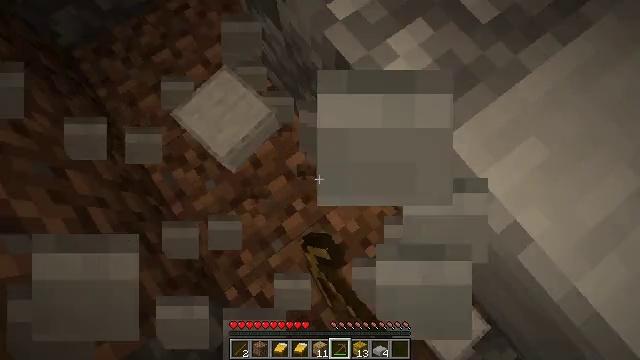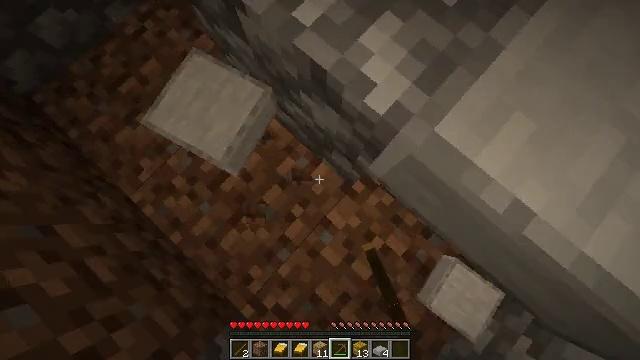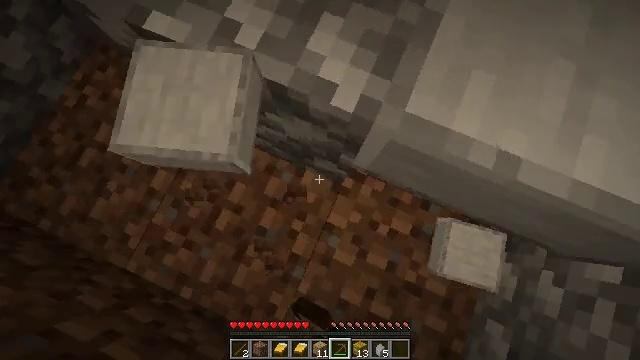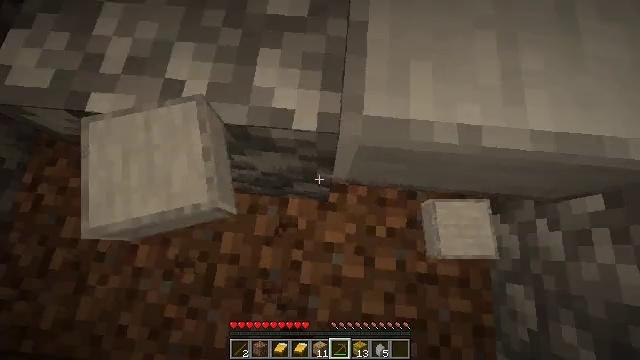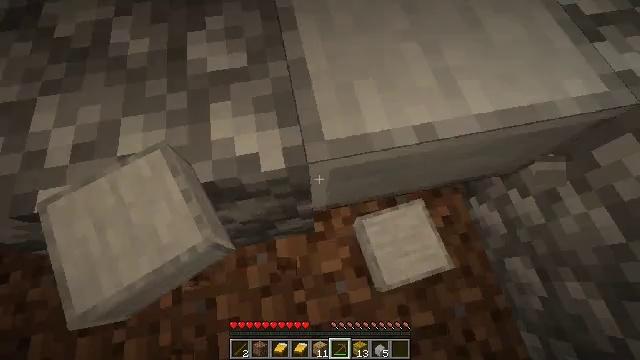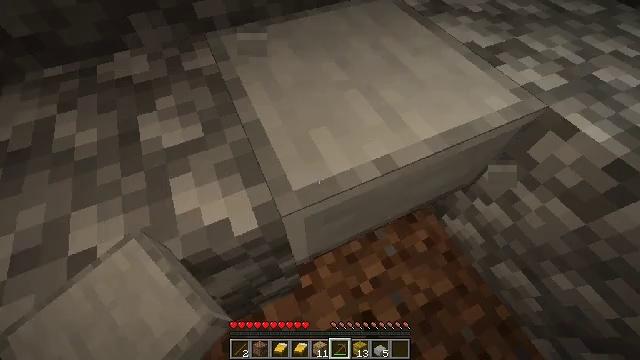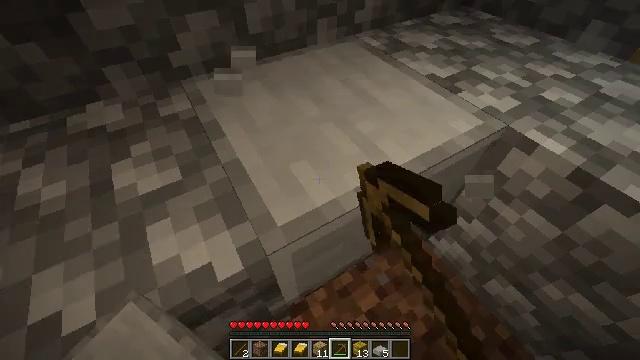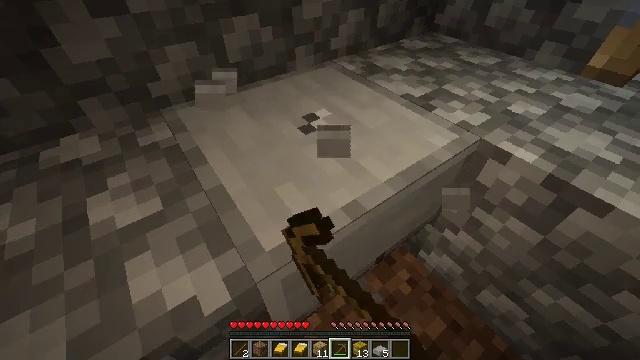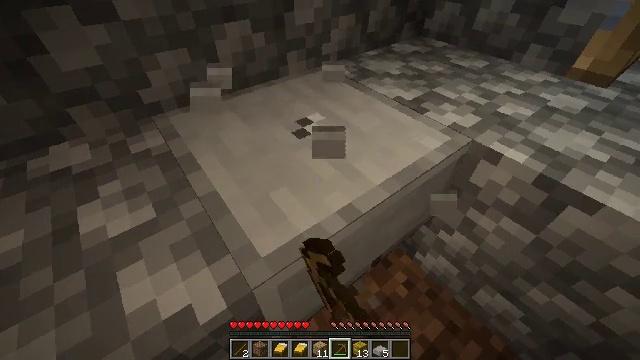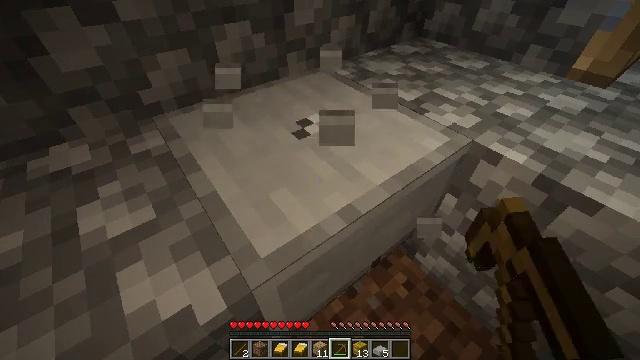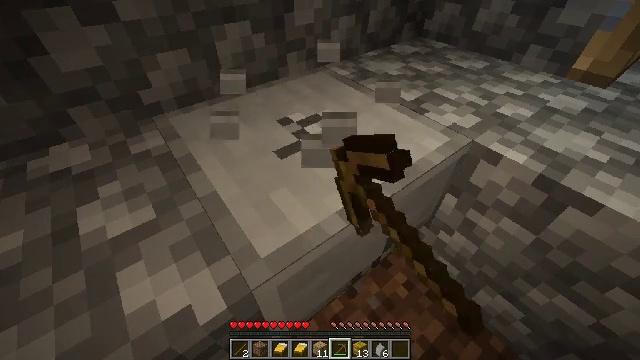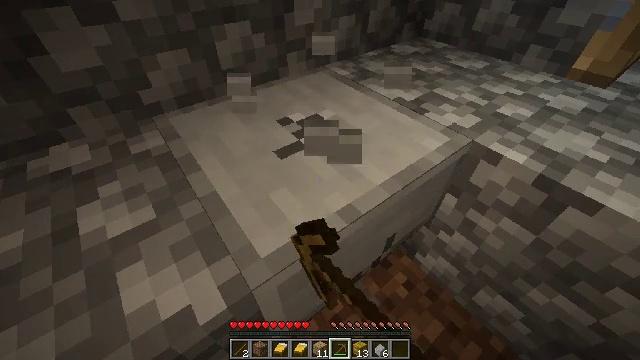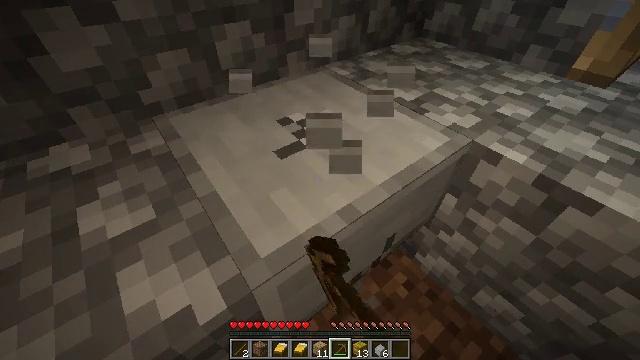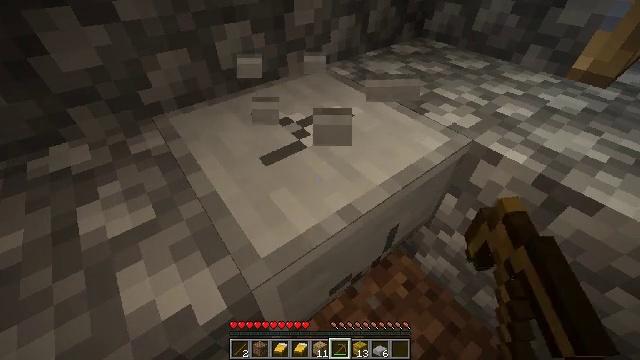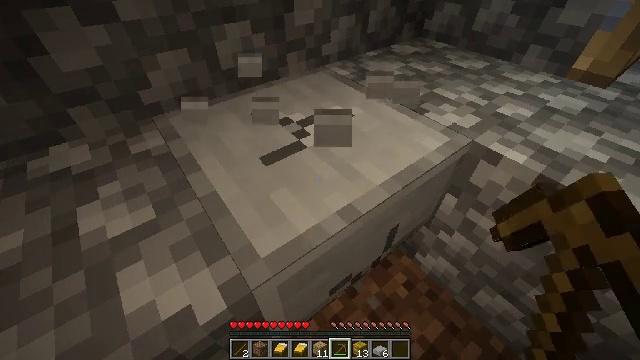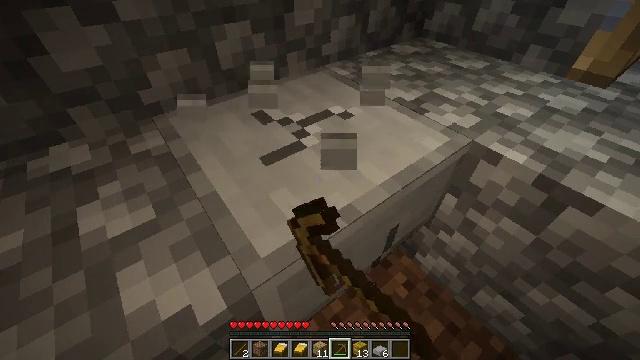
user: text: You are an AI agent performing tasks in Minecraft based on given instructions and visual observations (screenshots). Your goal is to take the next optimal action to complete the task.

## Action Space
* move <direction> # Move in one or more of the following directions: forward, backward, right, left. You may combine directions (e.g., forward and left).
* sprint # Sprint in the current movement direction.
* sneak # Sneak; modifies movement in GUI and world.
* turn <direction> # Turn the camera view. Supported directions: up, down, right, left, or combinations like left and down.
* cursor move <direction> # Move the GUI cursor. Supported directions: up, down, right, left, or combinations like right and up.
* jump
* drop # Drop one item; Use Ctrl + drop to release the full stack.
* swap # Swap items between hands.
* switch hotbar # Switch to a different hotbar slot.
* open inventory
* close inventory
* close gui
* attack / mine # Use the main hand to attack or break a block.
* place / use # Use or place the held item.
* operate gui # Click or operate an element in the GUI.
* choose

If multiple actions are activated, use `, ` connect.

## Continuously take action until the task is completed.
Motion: motion action
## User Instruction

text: Mine the smooth stone slab.
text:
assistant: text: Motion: turn right and down, attack / mine
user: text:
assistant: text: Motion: turn right, attack / mine
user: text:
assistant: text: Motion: turn right and up, attack / mine
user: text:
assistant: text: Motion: turn right and up, attack / mine
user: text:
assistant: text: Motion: turn right and up, attack / mine
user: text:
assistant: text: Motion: turn right and up, attack / mine
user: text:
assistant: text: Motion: turn right and up, attack / mine
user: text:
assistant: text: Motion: turn right, attack / mine
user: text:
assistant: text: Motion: attack / mine
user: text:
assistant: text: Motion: attack / mine
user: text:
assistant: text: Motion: attack / mine
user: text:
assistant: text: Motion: attack / mine
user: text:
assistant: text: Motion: attack / mine
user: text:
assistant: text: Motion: attack / mine
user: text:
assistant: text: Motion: attack / mine
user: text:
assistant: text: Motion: attack / mine
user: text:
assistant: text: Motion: attack / mine
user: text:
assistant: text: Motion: attack / mine
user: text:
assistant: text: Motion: attack / mine
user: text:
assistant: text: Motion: attack / mine
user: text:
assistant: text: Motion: attack / mine
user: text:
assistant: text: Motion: attack / mine
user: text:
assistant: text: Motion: attack / mine
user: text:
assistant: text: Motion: attack / mine
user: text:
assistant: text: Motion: attack / mine
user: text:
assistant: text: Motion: attack / mine
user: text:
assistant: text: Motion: attack / mine
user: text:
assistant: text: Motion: attack / mine
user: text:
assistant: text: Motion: attack / mine
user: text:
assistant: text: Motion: attack / mine